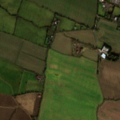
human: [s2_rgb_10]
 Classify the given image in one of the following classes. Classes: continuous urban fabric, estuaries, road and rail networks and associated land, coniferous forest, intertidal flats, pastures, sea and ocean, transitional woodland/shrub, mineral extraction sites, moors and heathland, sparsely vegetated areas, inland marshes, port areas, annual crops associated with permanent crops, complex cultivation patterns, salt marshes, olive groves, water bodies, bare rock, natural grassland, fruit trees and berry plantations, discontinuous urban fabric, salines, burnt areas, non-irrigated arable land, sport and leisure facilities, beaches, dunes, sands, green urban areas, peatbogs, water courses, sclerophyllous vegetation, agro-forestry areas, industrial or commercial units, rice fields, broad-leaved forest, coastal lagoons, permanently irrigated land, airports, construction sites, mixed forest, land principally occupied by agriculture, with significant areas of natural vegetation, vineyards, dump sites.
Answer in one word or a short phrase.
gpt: non-irrigated arable land, pastures